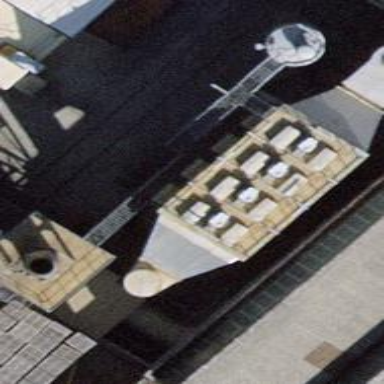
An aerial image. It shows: Chimney that is man-made.